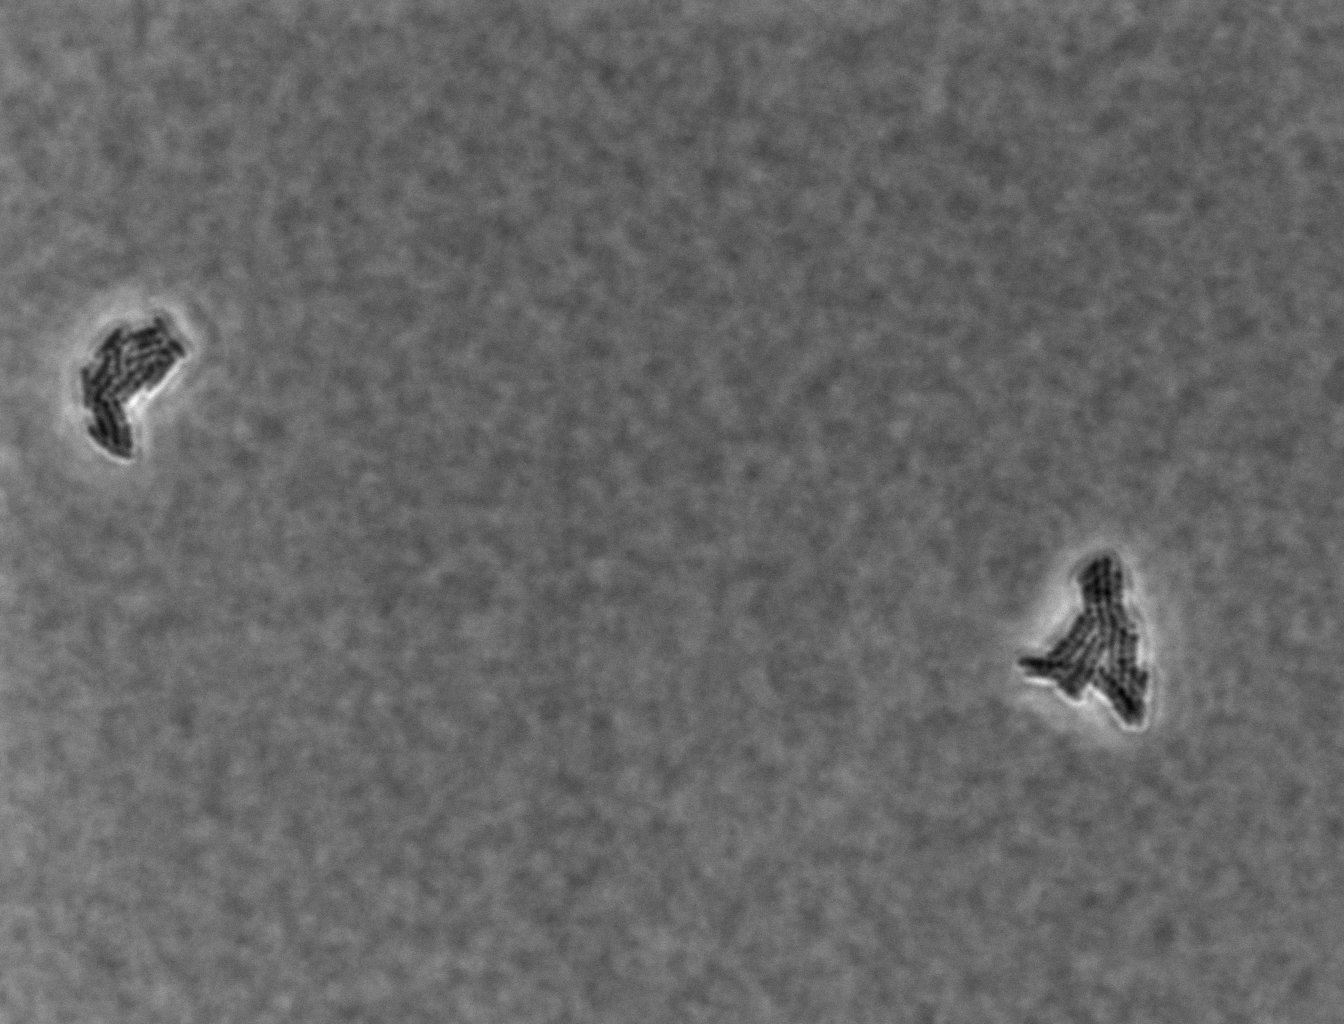
Defocused phase contrast microscopy, 60x objective, 3 h incubation